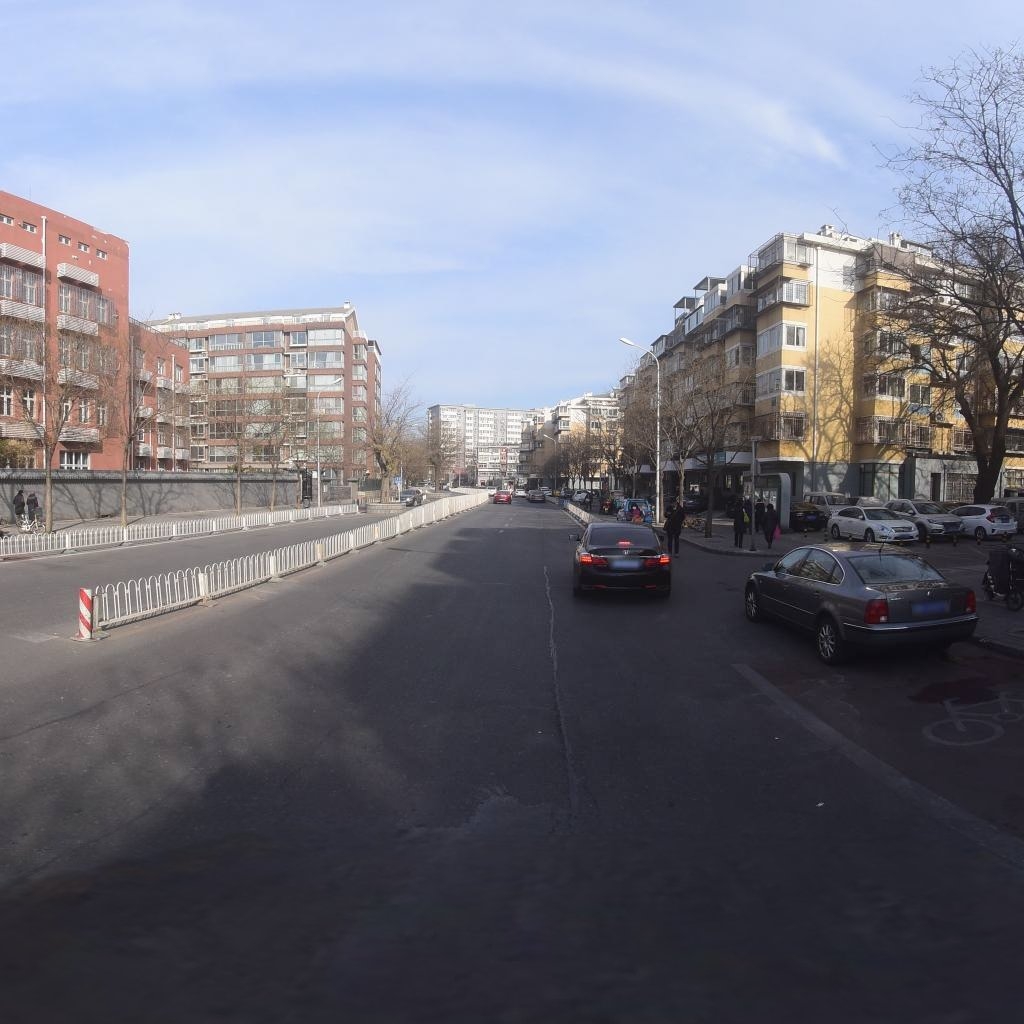
Region: Xicheng
Road damage annotations: longitudinal patch, longitudinal patch, longitudinal patch